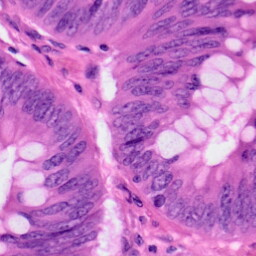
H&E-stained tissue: Colon